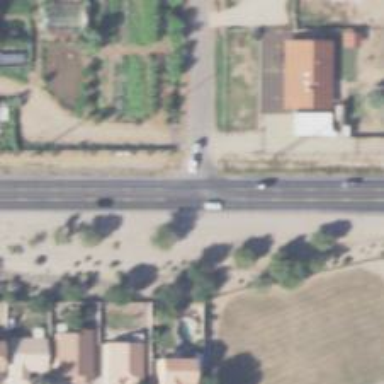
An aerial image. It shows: Secondary road with asphalt surface.